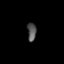
Tissue: lung
Cell type: Endothelial cells
Senescence score: 0.6284
Nuclear area (px): 159
Mean DAPI intensity: 84.057